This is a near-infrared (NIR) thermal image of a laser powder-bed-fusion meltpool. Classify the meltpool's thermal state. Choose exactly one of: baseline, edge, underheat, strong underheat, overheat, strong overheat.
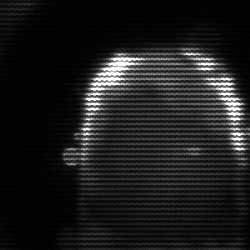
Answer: baseline